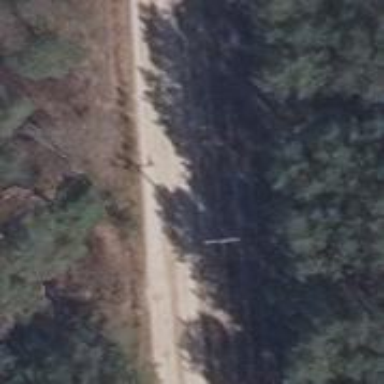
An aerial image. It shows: Power pole.